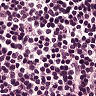
Metastatic tissue present: no